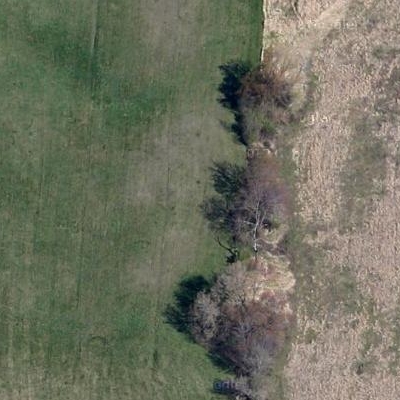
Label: Grass